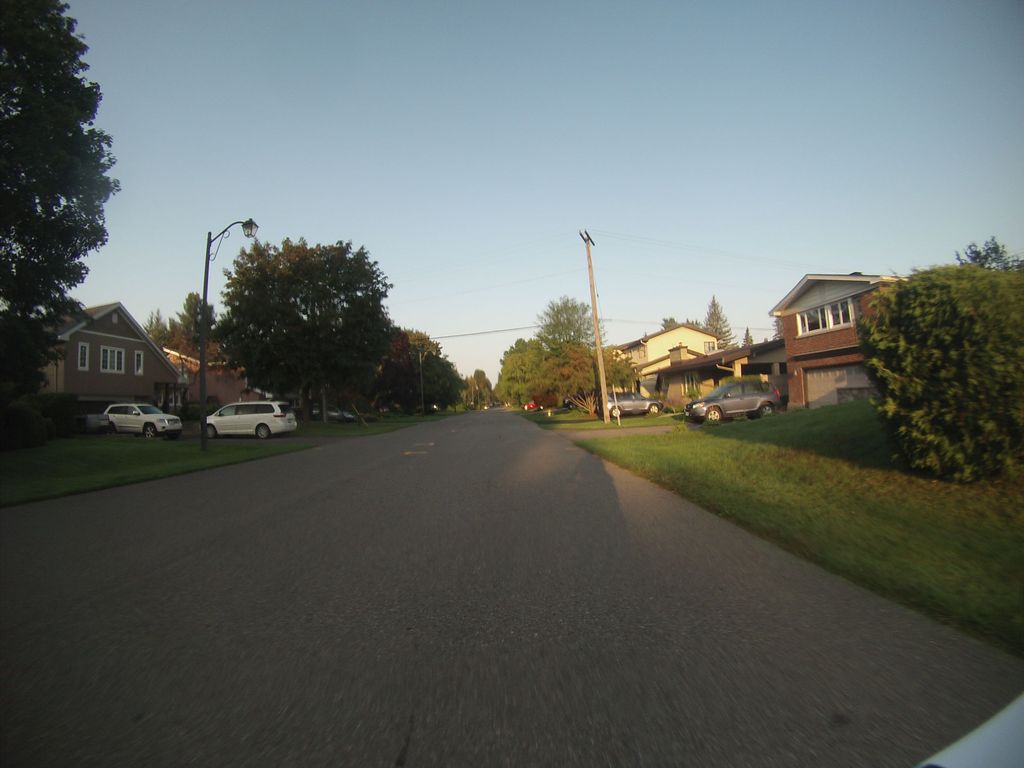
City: ottawa-gatineau